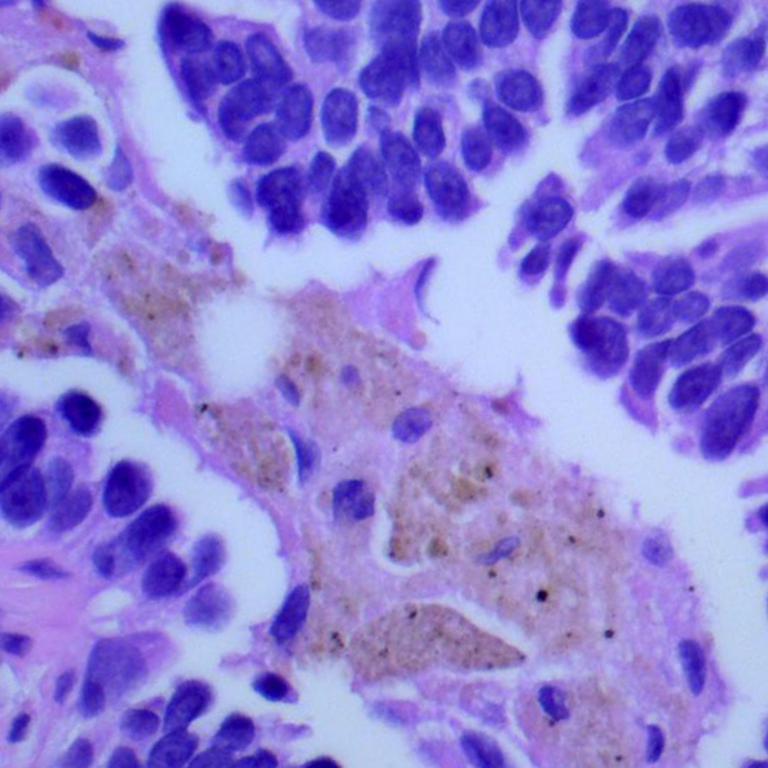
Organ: lung
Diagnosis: adenocarcinomas